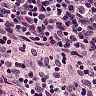
Metastatic tissue present: no